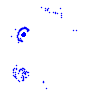
Particle: pion